Question: I have a very large scatterplot of two categories where a dot is a "hit." I wanted to make histograms across the top and side of the plot to represent the hits as seen on the following website: <URL>
I can arrange the plots as a 2-by-two grid however I run into a problem: The yaxis of my primary scatterplot has very long titles (important for the project) and in 2x2 grid the top histogram stretches to the full width and is no longer aligned along the x-axis.
My thought was to make a 3x3 grid where I use the leftmost grid for titles. However this requires saving the Y-axis text as "grob." Iin the above blog-post this is achieved as follows:
'''
p <- qplot(data = mtcars, mpg, hp, geom = "point", colour = cyl)
legend <- p + opts(keep= "legend_box")
'''
this allows "legend" to be placed into the 2x2 grid layout. If I could use the same logic to make a seperate grob for the Yaxis labels I would be all good. I have tried at leastthe following:
'''
legend <- p +opts(keep="Yaxis")
legend <- p +opts(keep="axis_text_y")
legend <- p +opts(keep="axis_text")
..... and many others
'''
Is it possible to make a grob from things besides the Legend Box? If so - please let me know. If not, I'll take any suggestions on how to arrange the three plots while keeping them aligned and preserving the Y Labels.
thanks

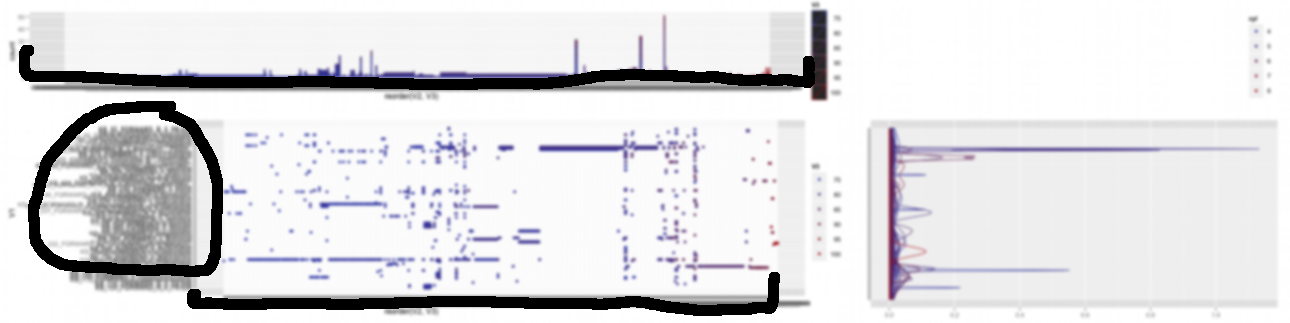
Answer: This question has been sitting long enough, that it is time to document an answer for posterity.
The short answer is that highly-customized data visualizations cannot be done using function wrappers from the 'lattice' and 'ggplot2' packages. The purpose of a function wrapper is to take some of the decisions out of your hands, so you will always be limited to the decisions originally envisioned by the function coder. I highly recommend everyone learn the 'lattice' or 'ggplot2' packages, but these packages are more useful for data exploration than for being creative with data visualizations.
The following process may take half a day, but that is significantly less time than it would take to hack the 'lattice' or 'ggplot2' packages into the shape you want. This isn't a criticism of either of those packages; it's just a byproduct of their purpose. When you need a creative visual for a publication or client, 4 or 5 hours of your day is nothing compared to the payoff.
The work to make a customized visual is pretty simple with the 'grid' package, but that doesn't mean the math behind it is always simple. Most of the work in this example is actually the math and not the graphic.
: There are some things you should know before you being working with the base 'grid' package for your visuals. The first is that 'grid' works off the idea of viewports. These are plotting spaces that allow you to reference from within that space, ignoring the rest of the graphic. This is important, because it allows you to make graphics without having to scale your work into fractions of the entire space. It's a lot like the layout options in the base plotting functions, except that they can overlap, be rotated, and made transparent.
Units are another thing to know. The viewports each have a variety of units that you can use to indicate positions and sizes. You can see the whole list in the 'grid' documentation, but there are only a few that I use very often: npc, native, strwidth, and lines. Npc units start at (0,0) in the bottom left and go to c(1,1) in the upper right. Native units use an 'xscale' and 'yscale' to create what is essentially a plotting space for data. Strwidth units tell you how wide a certain string of text would be once printed on the graphic. Lines units tell you how tall a line of text would be once printed on the graphic. Since multiple types of units are always available, you should get in the habit of always either explicitly defining a number with a 'unit' function or specifying the 'default.units' argument from within your drawing functions.
Finally, you have the ability to specify justifications for all your objects' locations. This is HUGE. It means you can specify the location of a shape and then say how you want that shape horizontally and vertically justified (center, left, right, bottom, top). You can line up things perfectly this way by referencing the location of other objects.
---
: This isn't a perfect graphic, since I'm having to guess what the OP wants, but it is enough to get us on our way to a perfect graphic.

---
: Load up some libraries to work with. When you want to do highly-customized visuals, use the 'grid' package. It's the base set of functions that wrappers like 'lattice' and 'ggplot2' are calling. When you want to work with dates, use the 'lubridate' package, because IT MAKES YOUR LIFE BETTER. This last one is a personal preference: when I'm going to doing any sort of data summary work, I like to use the 'plyr' package. It allows me to quickly shape my data into aggregate forms.
'''
library(grid)
library(lubridate)
library(plyr)
'''
: This isn't necessary if you already have your data, but for this example, I'm creating a set of sample data. You can play around with it by changing the user settings for the data generation. The script is flexible and will adapt to the data generated. Feel free to add more websites and play around with the lambda values.
'''
set.seed(1)
#############################################
# User settings for the data generation. #
#############################################
# Set number of hours to generate data for.
time_Periods <- 100
# Set starting datetime in m/d/yyyy hh:mm format.
start_Datetime <- "2/24/2013 00:00"
# Specify a list of websites along with a
# Poisson lambda to represent the average
# number of hits in a given time period.
df_Websites <- read.table(text="
url lambda
http://www.asitenoonereallyvisits.com 1
http://www.asitesomepeoplevisit.com 10
http://www.asitesomemorepeoplevisit.com 20
http://www.asiteevenmorepeoplevisit.com 40
http://www.asiteeveryonevisits.com 80
", header=TRUE, sep=" ")
#############################################
# Generate the data. #
#############################################
# Initialize lists to hold hit data and
# website names.
hits <- list()
websites <- list()
# For each time period and for each website,
# flip a coin to see if any visitors come. If
# visitors come, use a Poisson distribution to
# see how many come.
# Also initialize the list of website names.
for (i in 1:nrow(df_Websites)){
hits[[i]] <- rbinom(time_Periods, 1, 0.5) * rpois(time_Periods, df_Websites$lambda[i])
websites[[i]] <- rep(df_Websites$url[i], time_Periods)
}
# Initialize list of time periods.
datetimes <- mdy_hm(start_Datetime) + hours(1:time_Periods)
# Tie the data into a data frame and erase rows with no hits.
# This is what the real data is more likely to look like
# after import and cleaning.
df_Hits <- data.frame(datetime=rep(datetimes, nrow(df_Websites)), hits=unlist(hits), website=unlist(websites))
df_Hits <- df_Hits[df_Hits$hits > 0,]
# Clean up data-generation variables.
rm(list=ls()[ls()!="df_Hits"])
'''
: Now, we need to decide how we want our graphic to work. It's useful to separate things like sizes and colors into a different section of your code, so you can quickly make changes. Here, I've chosen some basic settings that should produce a decent graphic. You'll notice that a few of the size settings are using the 'unit' function. This is one of the amazing things about the 'grid' package. You can use various units to describe space on your graphic. For instance, 'unit(1, "lines")' is the height of one line of text. This makes laying out a graphic significantly easier.
'''
#############################################
# User settings for the graphic. #
#############################################
# Specify the window width and height and
# pixels per inch.
device_Width=12
device_Height=4.5
pixels_Per_Inch <- 100
# Specify the bin width (in hours) of the
# upper histogram.
bin_Width <- 2
# Specify a padding size for separating text
# from other plot elements.
padding <- unit(1, "strwidth", "W")
# Specify the bin cut-off values for the hit
# counts and the corresponding colors. The
# cutoff should be the maximum value to be
# contained in the bin.
bin_Settings <- read.table(text="
cutoff color
10 'darkblue'
20 'deepskyblue'
40 'purple'
80 'magenta'
160 'red'
", header=TRUE, sep=" ")
# Specify the size of the histogram plots
# in 'grid' units. Override only if necessary.
# histogram_Size <- unit(6, "lines")
histogram_Size <- unit(nrow(bin_Settings) + 1, "lines")
# Set the background color for distinguishing
# between rows of data.
row_Background <- "gray90"
# Set the color for the date lines.
date_Color <- "gray40"
# Set the color for marker lines on histograms.
marker_Color <- "gray80"
# Set the fontsize for labels.
label_Size <- 10
'''
: It's time to make the graphic. I have limited space for explanations in an SO answer, so I will summarize and then leave the code comments to explain the details. In a nutshell, I'm calculating how big everything will be and then making the plots one at a time. For each plot, I format my data first, so I can specify the viewport appropriately. Then I lay down labels that need to be behind the data, and then I plot the data. At the end, I "pop" the viewport to finalize it.
'''
#############################################
# Make the graphic. #
#############################################
# Make sure bin cutoffs are in increasing order.
# This way, we can make assumptions later.
bin_Settings <- bin_Settings[order(bin_Settings$cutoff),]
# Initialize plot window.
# Make sure you always specify the pixels per
# inch, so you have an appropriately scaled
# graphic for output.
windows(
width=device_Width,
height=device_Height,
xpinch=pixels_Per_Inch,
ypinch=pixels_Per_Inch)
grid.newpage()
# Push an initial viewport, so we can set the
# font size to use in calculating label widths.
pushViewport(viewport(gp=gpar(fontsize=label_Size)))
# Find the list of websites in the data.
unique_Urls <- as.character(unique(df_Hits$website))
# Calculate the width of the website
# urls once printed on the screen.
label_Width <- list()
for (i in 1:length(unique_Urls)){
label_Width[[i]] <- convertWidth(unit(1, "strwidth", unique_Urls[i]), "npc")
}
# Use the maximum url width plus two padding.
x_Label_Margin <- unit(max(unlist(label_Width)), "npc") + padding * 2
# Calculate a height for the date labels plus two padding.
y_Label_Margin <- unit(1, "strwidth", "99/99/9999") + padding * 2
# Calculate size of main plot after making
# room for histogram and label margins.
main_Width <- unit(1, "npc") - histogram_Size - x_Label_Margin
main_Height <- unit(1, "npc") - histogram_Size - y_Label_Margin
# Calculate x values, using the minimum datetime
# as zero, and counting the hours between each
# datetime and the minimum.
x_Values <- as.integer((df_Hits$datetime - min(df_Hits$datetime)))/60^2
# Initialize main plotting area
pushViewport(viewport(
x=x_Label_Margin,
y=y_Label_Margin,
width=main_Width,
height=main_Height,
xscale=c(-1, max(x_Values) + 1),
yscale=c(0, length(unique_Urls) + 1),
just=c("left", "bottom"),
gp=gpar(fontsize=label_Size)))
# Put grey background behind every other website
# to make data easier to read, and write urls as
# y-labels.
for (i in 1:length(unique_Urls)){
if (i%%2==0){
grid.rect(
x=unit(-1, "npc"),
y=i,
width=unit(2, "npc"),
height=1,
default.units="native",
just=c("left", "center"),
gp=gpar(col=row_Background, fill=row_Background))
}
grid.text(
unique_Urls[i],
x=unit(0, "npc") - padding,
y=i,
default.units="native",
just=c("right", "center"))
}
# Find the hour offset of the minimum date value.
time_Offset <- as.integer(format(min(df_Hits$datetime), "%H"))
# Find the dates in the data.
x_Labels <- unique(format(df_Hits$datetime, "%m/%d/%Y"))
# Find where the days begin in the data.
midnight_Locations <- (0:max(x_Values))[(0:max(x_Values)+time_Offset)%%24==0]
# Write the appropriate date labels on the x-axis
# where the days begin.
grid.text(
x_Labels,
x=midnight_Locations,
y=unit(0, "npc") - padding,
default.units="native",
just=c("right", "center"),
rot=90)
# Draw lines to vertically mark when days begin.
grid.polyline(
x=c(midnight_Locations, midnight_Locations),
y=unit(c(rep(0, length(midnight_Locations)), rep(1, length(midnight_Locations))), "npc"),
default.units="native",
id=rep(midnight_Locations, 2),
gp=gpar(lty=2, col=date_Color))
# Initialize bin assignment variable.
bin_Assignment <- 1
# Calculate which bin each hit value belongs in.
for (i in 1:nrow(bin_Settings)){
bin_Assignment <- bin_Assignment + ifelse(df_Hits$hits>bin_Settings$cutoff[i], 1, 0)
}
# Draw points, coloring according to the bin settings.
grid.points(
x=x_Values,
y=match(df_Hits$website, unique_Urls),
pch=19,
size=unit(1, "native"),
gp=gpar(col=as.character(bin_Settings$color[bin_Assignment]), alpha=0.5))
# Finalize the main plotting area.
popViewport()
# Create the bins for the upper histogram.
bins <- ddply(
data.frame(df_Hits, bin_Assignment, mid=floor(x_Values/bin_Width)*bin_Width+bin_Width/2),
.(bin_Assignment, mid),
summarize,
freq=length(hits))
# Initialize upper histogram area
pushViewport(viewport(
x=x_Label_Margin,
y=y_Label_Margin + main_Height,
width=main_Width,
height=histogram_Size,
xscale=c(-1, max(x_Values) + 1),
yscale=c(0, max(bins$freq) * 1.05),
just=c("left", "bottom"),
gp=gpar(fontsize=label_Size)))
# Calculate where to put four value markers.
marker_Interval <- floor(max(bins$freq)/4)
digits <- nchar(marker_Interval)
marker_Interval <- round(marker_Interval, -digits+1)
# Draw horizontal lines to mark values.
grid.polyline(
x=unit(c(rep(0,4), rep(1,4)), "npc"),
y=c(1:4 * marker_Interval, 1:4 * marker_Interval),
default.units="native",
id=rep(1:4, 2),
gp=gpar(lty=2, col=marker_Color))
# Write value labels for each marker.
grid.text(
1:4 * marker_Interval,
x=unit(0, "npc") - padding,
y=1:4 * marker_Interval,
default.units="native",
just=c("right", "center"))
# Finalize upper histogram area, so we
# can turn it back on but with clipping.
popViewport()
# Initialize upper histogram area again,
# but with clipping turned on.
pushViewport(viewport(
x=x_Label_Margin,
y=y_Label_Margin + main_Height,
width=main_Width,
height=histogram_Size,
xscale=c(-1, max(x_Values) + 1),
yscale=c(0, max(bins$freq) * 1.05),
just=c("left", "bottom"),
gp=gpar(fontsize=label_Size),
clip="on"))
# Draw bars for each bin.
for (i in 1:nrow(bin_Settings)){
active_Bin <- bins[bins$bin_Assignment==i,]
if (nrow(active_Bin)>0){
for (j in 1:nrow(active_Bin)){
grid.rect(
x=active_Bin$mid[j],
y=0,
width=bin_Width,
height=active_Bin$freq[j],
default.units="native",
just=c("center","bottom"),
gp=gpar(col=as.character(bin_Settings$color[i]), fill=as.character(bin_Settings$color[i]), alpha=1/nrow(bin_Settings)))
}
}
}
# Draw x-axis.
grid.lines(x=unit(c(0, 1), "npc"), y=0, default.units="native")
# Finalize upper histogram area.
popViewport()
# Calculate the frequencies for each website and bin.
freq_Data <- ddply(
data.frame(df_Hits, bin_Assignment),
.(website, bin_Assignment),
summarize,
freq=length(hits))
# Create the line data for the side histogram.
line_Data <- matrix(0, nrow=length(unique_Urls)+2, ncol=nrow(bin_Settings))
for (i in 1:nrow(freq_Data)){
line_Data[match(freq_Data$website[i], unique_Urls)+1,freq_Data$bin_Assignment[i]] <- freq_Data$freq[i]
}
# Initialize side histogram area
pushViewport(viewport(
x=x_Label_Margin + main_Width,
y=y_Label_Margin,
width=histogram_Size,
height=main_Height,
xscale=c(0, max(line_Data) * 1.05),
yscale=c(0, length(unique_Urls) + 1),
just=c("left", "bottom"),
gp=gpar(fontsize=label_Size)))
# Calculate where to put four value markers.
marker_Interval <- floor(max(line_Data)/4)
digits <- nchar(marker_Interval)
marker_Interval <- round(marker_Interval, -digits+1)
# Draw vertical lines to mark values.
grid.polyline(
x=c(1:4 * marker_Interval, 1:4 * marker_Interval),
y=unit(c(rep(0,4), rep(1,4)), "npc"),
default.units="native",
id=rep(1:4, 2),
gp=gpar(lty=2, col=marker_Color))
# Write value labels for each marker.
grid.text(
1:4 * marker_Interval,
x=1:4 * marker_Interval,
y=unit(0, "npc") - padding,
default.units="native",
just=c("center", "top"))
# Draw lines for each bin setting.
grid.polyline(
x=array(line_Data),
y=rep(0:(length(unique_Urls)+1), nrow(bin_Settings)),
default.units="native",
id=array(t(matrix(1:nrow(bin_Settings), nrow=nrow(bin_Settings), ncol=length(unique_Urls)+2))),
gp=gpar(col=as.character(bin_Settings$color)))
# Draw vertical line for the y-axis.
grid.lines(x=0, y=c(0, length(unique_Urls)+1), default.units="native")
# Finalize side histogram area.
popViewport()
# Draw legend.
# Draw box behind legend headers.
grid.rect(
x=0,
y=1,
width=unit(1, "strwidth", names(bin_Settings)[1]) + unit(1, "strwidth", names(bin_Settings)[2]) + 3 * padding,
height=unit(1, "lines"),
default.units="npc",
just=c("left","top"),
gp=gpar(col=row_Background, fill=row_Background))
# Draw legend headers from bin_Settings variable.
grid.text(
names(bin_Settings)[1],
x=padding,
y=1,
default.units="npc",
just=c("left","top"))
grid.text(
names(bin_Settings)[2],
x=unit(1, "strwidth", names(bin_Settings)[1]) + 2 * padding,
y=1,
default.units="npc",
just=c("left","top"))
# For each row in the bin_Settings variable,
# write the cutoff values and the color associated.
# Write the color name in the color it specifies.
for (i in 1:nrow(bin_Settings)){
grid.text(
bin_Settings$cutoff[i],
x=unit(1, "strwidth", names(bin_Settings)[1]) + padding,
y=unit(1, "npc") - i * unit(1, "lines"),
default.units="npc",
just=c("right","top"))
grid.text(
bin_Settings$color[i],
x=unit(1, "strwidth", names(bin_Settings)[1]) + 2 * padding,
y=unit(1, "npc") - i * unit(1, "lines"),
default.units="npc",
just=c("left","top"),
gp=gpar(col=as.character(bin_Settings$color[i])))
}
'''